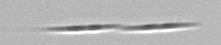
Label: Pseudo-nitzschia